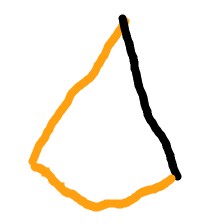
Shape: kite